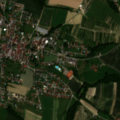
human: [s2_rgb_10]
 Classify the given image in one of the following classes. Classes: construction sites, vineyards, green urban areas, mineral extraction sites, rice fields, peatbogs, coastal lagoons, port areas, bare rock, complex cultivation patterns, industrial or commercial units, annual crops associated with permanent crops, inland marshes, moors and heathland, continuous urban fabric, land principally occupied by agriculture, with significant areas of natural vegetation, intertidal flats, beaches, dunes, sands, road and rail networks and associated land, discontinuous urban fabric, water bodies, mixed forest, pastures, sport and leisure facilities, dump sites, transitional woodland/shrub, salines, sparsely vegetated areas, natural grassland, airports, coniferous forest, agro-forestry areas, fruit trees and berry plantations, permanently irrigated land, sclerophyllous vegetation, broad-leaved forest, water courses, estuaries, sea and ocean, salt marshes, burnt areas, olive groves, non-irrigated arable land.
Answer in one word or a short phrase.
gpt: continuous urban fabric, discontinuous urban fabric, non-irrigated arable land, pastures, complex cultivation patterns, land principally occupied by agriculture, with significant areas of natural vegetation